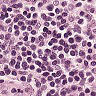
Metastatic tissue present: no